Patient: sex M, age 43
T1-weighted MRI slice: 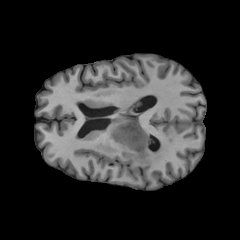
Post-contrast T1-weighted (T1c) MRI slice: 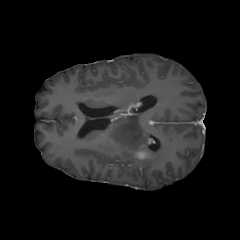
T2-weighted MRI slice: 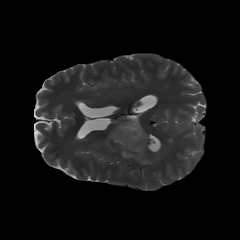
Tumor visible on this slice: yes
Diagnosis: Glioblastoma, IDH-wildtype
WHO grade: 4